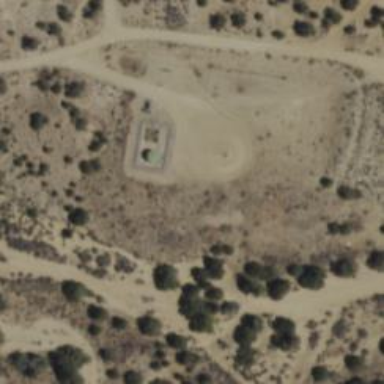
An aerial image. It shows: Storage tank with man-made structure.